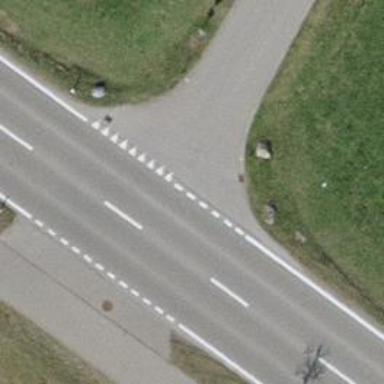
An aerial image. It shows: Cycleway.